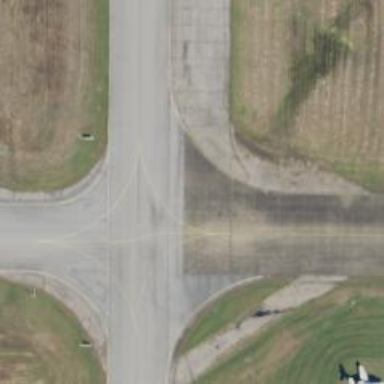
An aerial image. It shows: View of taxiway at the airport.